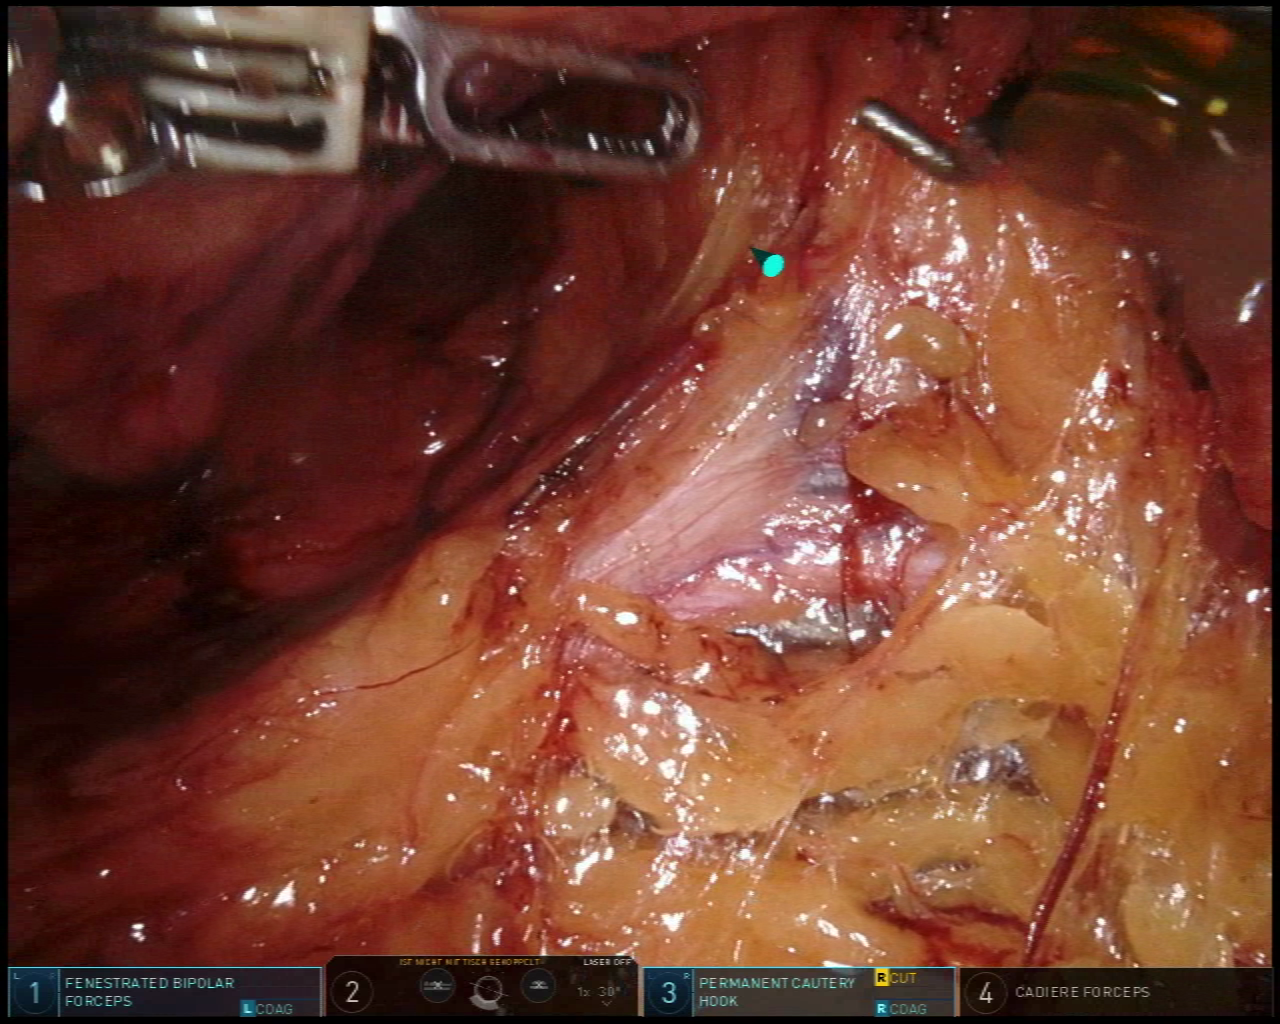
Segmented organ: ureter
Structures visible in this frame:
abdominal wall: no
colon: no
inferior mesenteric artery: no
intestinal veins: no
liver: no
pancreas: no
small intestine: no
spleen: no
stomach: no
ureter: yes
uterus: no
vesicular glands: no